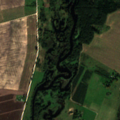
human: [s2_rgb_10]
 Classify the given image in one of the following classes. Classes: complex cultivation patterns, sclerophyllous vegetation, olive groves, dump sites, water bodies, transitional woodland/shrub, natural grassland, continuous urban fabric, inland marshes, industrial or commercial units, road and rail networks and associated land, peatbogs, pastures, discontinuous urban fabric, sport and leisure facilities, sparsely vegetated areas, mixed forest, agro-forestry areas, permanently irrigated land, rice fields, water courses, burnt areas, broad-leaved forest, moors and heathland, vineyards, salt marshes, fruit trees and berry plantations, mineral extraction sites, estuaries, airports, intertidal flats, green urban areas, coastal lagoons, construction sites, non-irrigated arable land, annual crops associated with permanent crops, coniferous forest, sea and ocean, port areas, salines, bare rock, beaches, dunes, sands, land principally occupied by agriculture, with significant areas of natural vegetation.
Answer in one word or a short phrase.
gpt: non-irrigated arable land, complex cultivation patterns, land principally occupied by agriculture, with significant areas of natural vegetation, coniferous forest